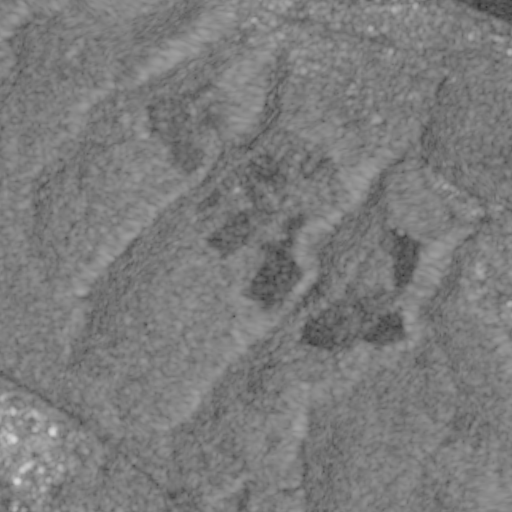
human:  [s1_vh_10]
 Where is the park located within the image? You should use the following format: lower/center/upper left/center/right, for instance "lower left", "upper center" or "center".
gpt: The park is located in the upper right of the image.
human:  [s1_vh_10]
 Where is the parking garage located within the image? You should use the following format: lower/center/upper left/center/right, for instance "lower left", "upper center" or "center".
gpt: The parking garage is located in the upper right of the image.
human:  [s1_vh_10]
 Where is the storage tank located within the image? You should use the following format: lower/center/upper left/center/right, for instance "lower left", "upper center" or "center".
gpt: The storage tank is located in the lower left of the image.
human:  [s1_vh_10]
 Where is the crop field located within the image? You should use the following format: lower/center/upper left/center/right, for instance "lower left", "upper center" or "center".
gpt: There is no crop field in the image.

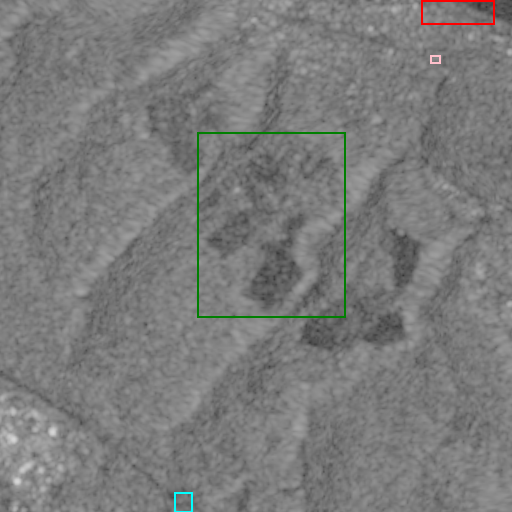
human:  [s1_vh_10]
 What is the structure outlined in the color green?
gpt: The structure outlined in green is a crop field.
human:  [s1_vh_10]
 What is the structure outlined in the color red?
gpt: The structure outlined in red is a park.
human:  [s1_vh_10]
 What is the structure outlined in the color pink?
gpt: The structure outlined in pink is a parking garage.
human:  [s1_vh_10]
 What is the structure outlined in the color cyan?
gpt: The structure outlined in cyan is a parking lot.
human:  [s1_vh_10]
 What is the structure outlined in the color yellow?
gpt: There is no yellow outline.